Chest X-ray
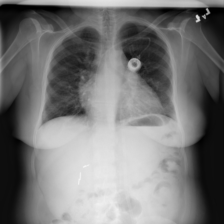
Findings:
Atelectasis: negative
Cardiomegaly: negative
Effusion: negative
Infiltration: negative
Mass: negative
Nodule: negative
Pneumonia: negative
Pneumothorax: negative
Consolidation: negative
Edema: negative
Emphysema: negative
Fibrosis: negative
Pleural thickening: negative
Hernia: negative